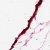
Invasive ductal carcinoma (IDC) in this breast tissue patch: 0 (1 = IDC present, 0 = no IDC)